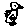
Label: bird